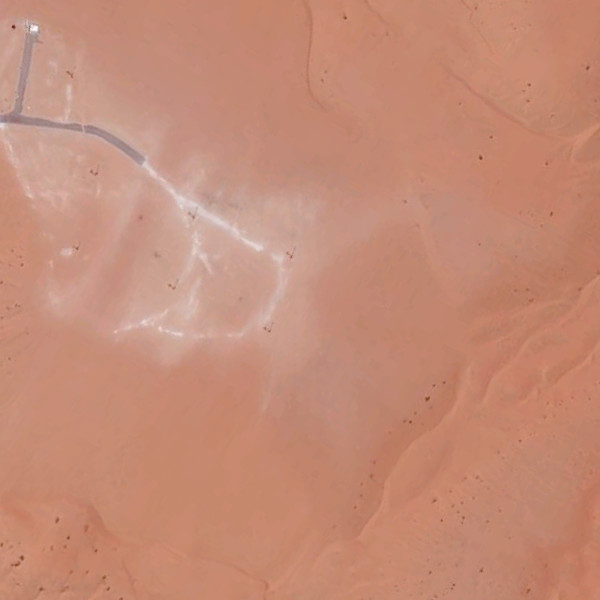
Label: Desert